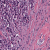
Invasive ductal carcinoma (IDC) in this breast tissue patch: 1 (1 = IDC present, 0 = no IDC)